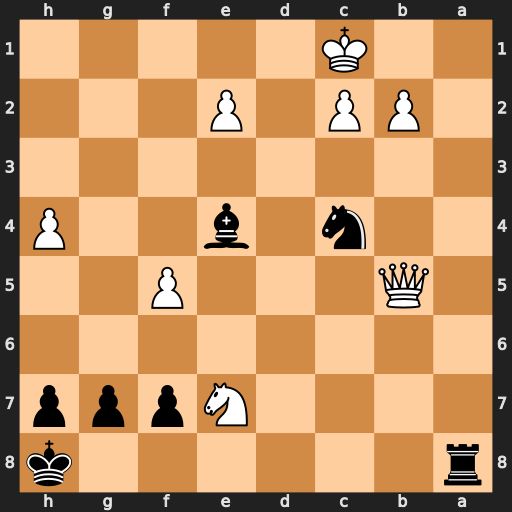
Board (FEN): r6k/4Nppp/8/1Q3P2/2n1b2P/8/1PP1P3/2K5
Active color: b
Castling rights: -
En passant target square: -
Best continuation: Ra1#